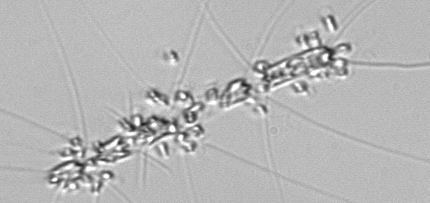
Label: Chaetoceros_didymus_TAG_external_flagellate